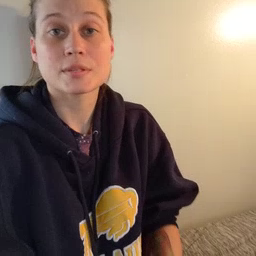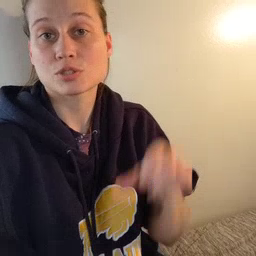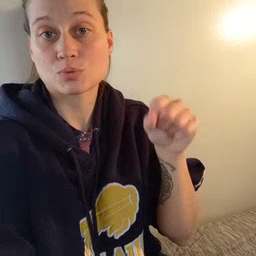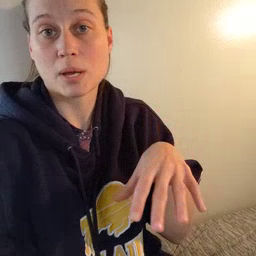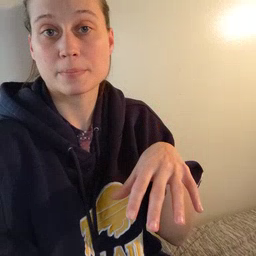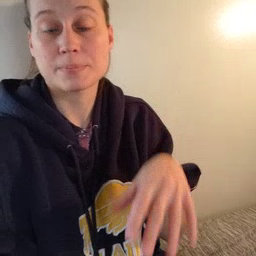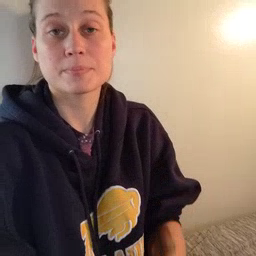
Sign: drop